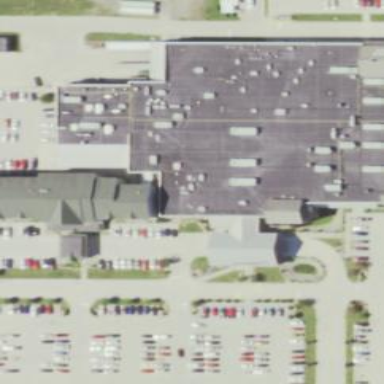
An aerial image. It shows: Casino building.